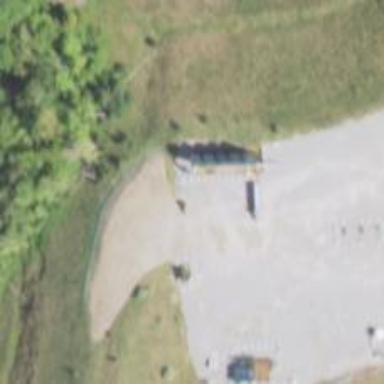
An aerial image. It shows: Storage tank that is man-made.